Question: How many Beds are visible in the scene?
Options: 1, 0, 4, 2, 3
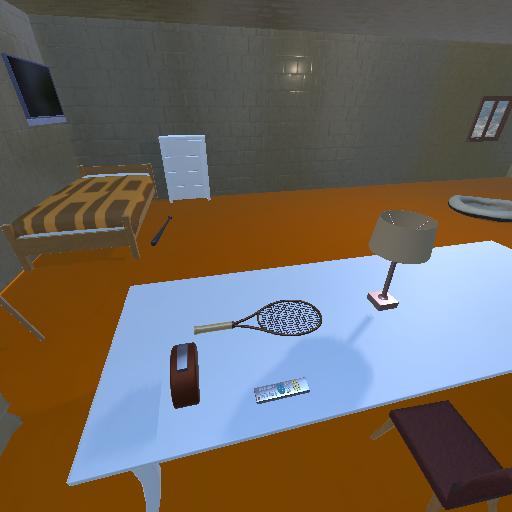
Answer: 1